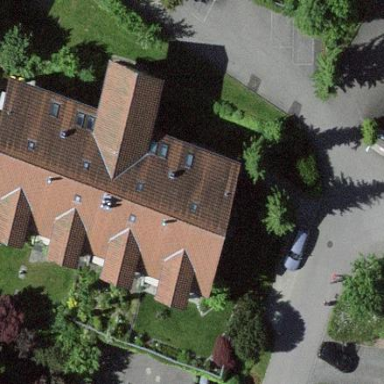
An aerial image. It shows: Residential building.